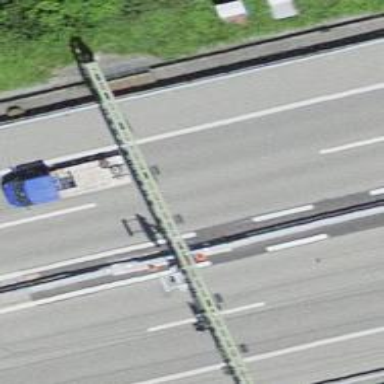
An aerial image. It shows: Motorway.